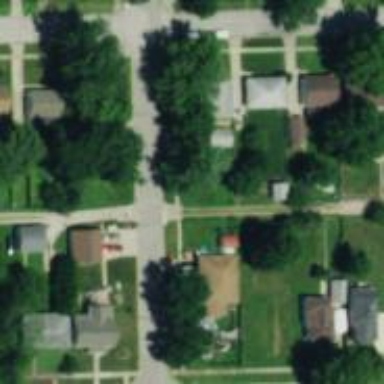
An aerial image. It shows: Alley classified as service road.